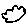
Label: cloud